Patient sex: M
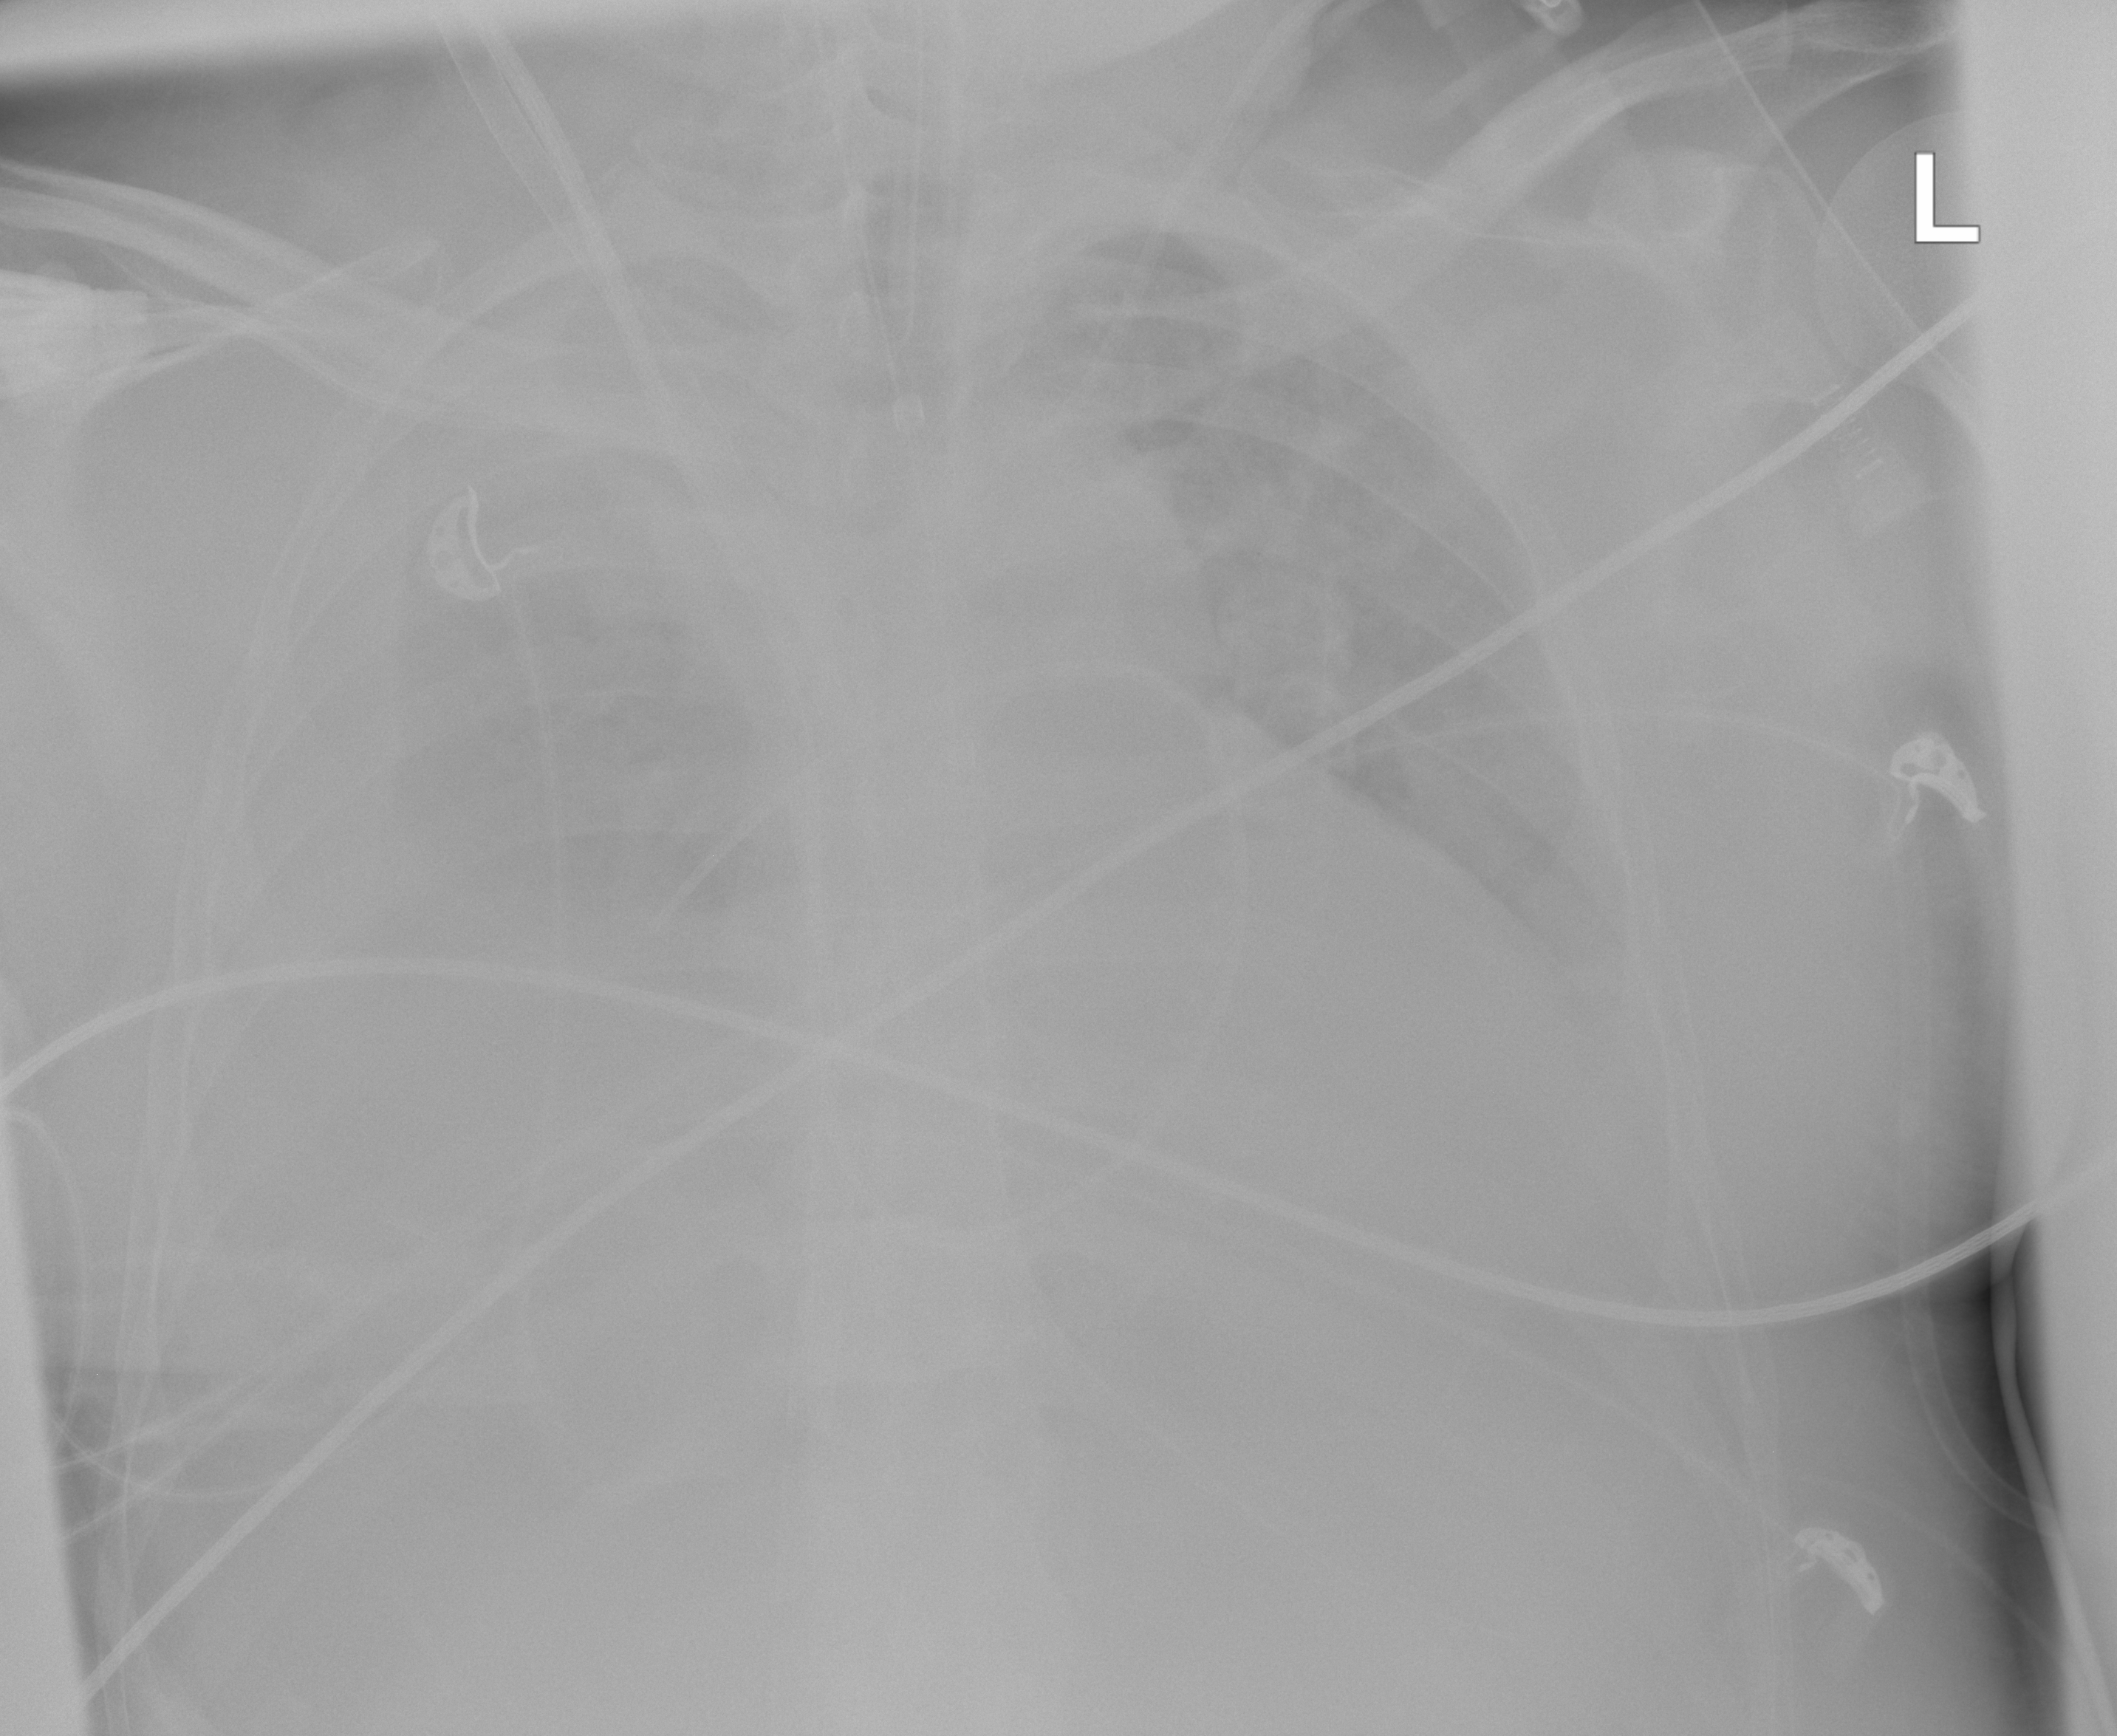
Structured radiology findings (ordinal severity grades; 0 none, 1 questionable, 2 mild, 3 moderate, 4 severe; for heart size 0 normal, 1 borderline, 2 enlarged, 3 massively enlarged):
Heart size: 2
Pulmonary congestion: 2
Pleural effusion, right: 3
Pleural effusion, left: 2
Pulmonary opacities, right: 3
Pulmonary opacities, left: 0
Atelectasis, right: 3
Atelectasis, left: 2